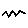
Label: zigzag